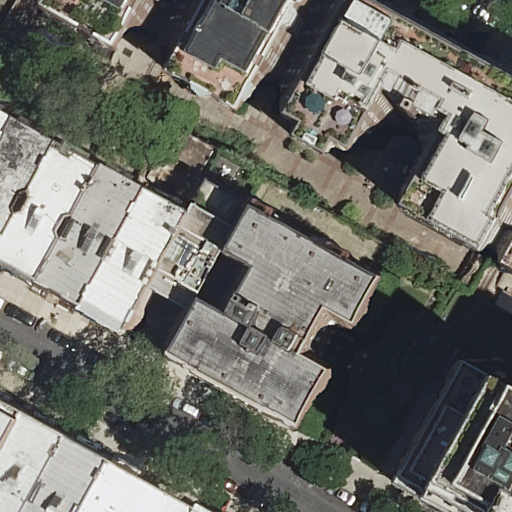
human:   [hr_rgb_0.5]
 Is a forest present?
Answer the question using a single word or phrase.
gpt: no

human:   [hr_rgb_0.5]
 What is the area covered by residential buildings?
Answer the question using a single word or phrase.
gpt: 4570m2

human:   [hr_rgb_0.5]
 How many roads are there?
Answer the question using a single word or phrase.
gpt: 1

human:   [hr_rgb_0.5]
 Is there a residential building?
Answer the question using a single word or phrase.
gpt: yes

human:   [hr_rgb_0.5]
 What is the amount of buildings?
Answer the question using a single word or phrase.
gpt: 16

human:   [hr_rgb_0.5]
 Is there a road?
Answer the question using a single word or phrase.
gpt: yes

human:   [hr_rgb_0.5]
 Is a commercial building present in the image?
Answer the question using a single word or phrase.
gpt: no

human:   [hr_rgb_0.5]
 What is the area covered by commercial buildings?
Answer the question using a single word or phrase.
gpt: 0m2

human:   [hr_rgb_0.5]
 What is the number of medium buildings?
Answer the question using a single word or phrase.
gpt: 9

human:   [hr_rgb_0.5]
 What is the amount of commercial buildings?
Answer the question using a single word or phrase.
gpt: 0

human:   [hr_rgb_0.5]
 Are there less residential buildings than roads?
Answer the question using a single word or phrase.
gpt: no

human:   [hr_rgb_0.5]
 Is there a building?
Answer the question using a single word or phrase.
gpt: yes

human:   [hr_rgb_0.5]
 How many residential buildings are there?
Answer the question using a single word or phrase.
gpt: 16

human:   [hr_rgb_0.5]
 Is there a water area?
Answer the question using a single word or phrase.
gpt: no

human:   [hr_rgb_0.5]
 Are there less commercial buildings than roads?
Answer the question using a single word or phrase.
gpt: yes

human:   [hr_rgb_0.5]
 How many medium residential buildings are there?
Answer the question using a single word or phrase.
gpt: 9

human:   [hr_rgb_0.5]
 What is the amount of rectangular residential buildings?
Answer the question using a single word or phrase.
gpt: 10

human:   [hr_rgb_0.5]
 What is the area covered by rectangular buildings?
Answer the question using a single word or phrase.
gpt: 1830m2

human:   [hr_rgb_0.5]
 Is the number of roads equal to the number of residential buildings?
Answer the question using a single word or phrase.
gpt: no

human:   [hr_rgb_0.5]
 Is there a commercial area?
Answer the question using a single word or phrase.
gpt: no

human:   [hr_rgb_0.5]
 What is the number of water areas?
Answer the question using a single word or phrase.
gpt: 0

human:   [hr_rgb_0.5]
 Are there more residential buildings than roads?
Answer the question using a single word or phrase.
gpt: yes

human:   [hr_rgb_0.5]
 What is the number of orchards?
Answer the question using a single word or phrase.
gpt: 0

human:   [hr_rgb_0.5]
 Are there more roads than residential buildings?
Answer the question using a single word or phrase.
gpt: no

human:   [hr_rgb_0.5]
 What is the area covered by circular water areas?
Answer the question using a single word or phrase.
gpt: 0m2

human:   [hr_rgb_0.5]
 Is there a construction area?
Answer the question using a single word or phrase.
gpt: no

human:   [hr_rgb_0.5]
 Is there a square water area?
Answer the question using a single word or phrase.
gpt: no

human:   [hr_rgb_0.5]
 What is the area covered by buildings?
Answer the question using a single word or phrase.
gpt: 4570m2

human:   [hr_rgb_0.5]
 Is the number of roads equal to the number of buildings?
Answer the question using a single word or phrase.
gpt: no

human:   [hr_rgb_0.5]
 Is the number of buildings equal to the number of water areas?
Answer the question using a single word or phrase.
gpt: no

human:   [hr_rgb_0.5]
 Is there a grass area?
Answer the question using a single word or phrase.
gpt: no

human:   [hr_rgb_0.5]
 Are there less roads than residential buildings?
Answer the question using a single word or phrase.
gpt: yes

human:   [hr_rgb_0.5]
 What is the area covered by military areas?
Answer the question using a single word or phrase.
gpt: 0m2

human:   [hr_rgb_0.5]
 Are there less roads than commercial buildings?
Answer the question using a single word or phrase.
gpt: no

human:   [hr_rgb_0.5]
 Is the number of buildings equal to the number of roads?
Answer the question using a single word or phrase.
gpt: no

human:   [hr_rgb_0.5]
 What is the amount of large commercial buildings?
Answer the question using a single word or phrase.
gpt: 0

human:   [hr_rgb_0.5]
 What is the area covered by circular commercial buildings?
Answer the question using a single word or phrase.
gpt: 0m2

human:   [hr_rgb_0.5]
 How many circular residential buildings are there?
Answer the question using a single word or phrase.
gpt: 0

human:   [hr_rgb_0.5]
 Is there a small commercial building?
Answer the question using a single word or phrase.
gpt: no

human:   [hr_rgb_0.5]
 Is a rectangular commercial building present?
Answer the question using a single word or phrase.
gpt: no

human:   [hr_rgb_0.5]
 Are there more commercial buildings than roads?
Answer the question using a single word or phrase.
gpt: no

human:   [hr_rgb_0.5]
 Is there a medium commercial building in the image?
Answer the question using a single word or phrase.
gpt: no

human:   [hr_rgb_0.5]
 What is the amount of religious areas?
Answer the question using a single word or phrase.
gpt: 0

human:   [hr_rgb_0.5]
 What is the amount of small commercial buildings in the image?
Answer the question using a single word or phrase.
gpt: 0

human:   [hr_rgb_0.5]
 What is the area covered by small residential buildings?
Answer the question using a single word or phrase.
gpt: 114m2

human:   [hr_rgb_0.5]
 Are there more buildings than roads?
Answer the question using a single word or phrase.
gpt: yes

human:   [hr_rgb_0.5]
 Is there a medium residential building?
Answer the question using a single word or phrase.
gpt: yes

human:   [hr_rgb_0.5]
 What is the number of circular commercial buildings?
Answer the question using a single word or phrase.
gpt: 0

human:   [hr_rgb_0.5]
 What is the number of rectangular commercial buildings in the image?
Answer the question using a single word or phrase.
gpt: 0

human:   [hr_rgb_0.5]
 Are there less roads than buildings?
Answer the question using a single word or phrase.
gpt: yes

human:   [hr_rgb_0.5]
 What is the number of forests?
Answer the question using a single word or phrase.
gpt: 0

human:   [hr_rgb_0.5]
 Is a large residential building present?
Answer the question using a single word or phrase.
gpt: yes

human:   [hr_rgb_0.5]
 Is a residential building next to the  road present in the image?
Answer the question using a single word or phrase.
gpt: yes

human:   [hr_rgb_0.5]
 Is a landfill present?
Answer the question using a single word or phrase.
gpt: no

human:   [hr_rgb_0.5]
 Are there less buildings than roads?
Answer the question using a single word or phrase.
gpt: no

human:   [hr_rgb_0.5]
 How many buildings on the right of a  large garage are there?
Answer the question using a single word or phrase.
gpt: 0

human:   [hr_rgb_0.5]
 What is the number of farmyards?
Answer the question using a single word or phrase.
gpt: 0

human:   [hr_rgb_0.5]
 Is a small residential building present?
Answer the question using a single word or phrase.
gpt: yes

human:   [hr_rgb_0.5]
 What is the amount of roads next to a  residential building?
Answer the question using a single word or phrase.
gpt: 1

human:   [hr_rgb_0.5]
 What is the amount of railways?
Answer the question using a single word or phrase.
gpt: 0

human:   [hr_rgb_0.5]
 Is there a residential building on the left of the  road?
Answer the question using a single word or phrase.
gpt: yes

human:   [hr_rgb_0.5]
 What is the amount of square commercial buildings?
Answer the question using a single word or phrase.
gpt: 0

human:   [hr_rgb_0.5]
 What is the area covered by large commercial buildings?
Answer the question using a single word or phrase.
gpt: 0m2

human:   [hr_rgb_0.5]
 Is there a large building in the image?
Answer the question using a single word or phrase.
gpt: yes